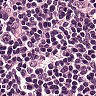
Metastatic tissue present: no